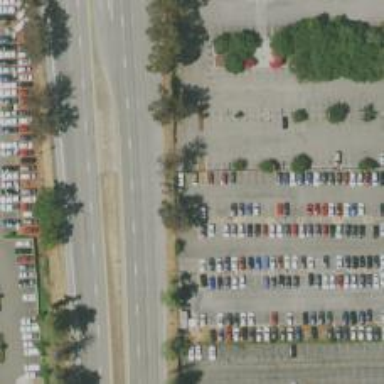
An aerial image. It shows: Asphalt road designated for service vehicles.